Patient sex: M
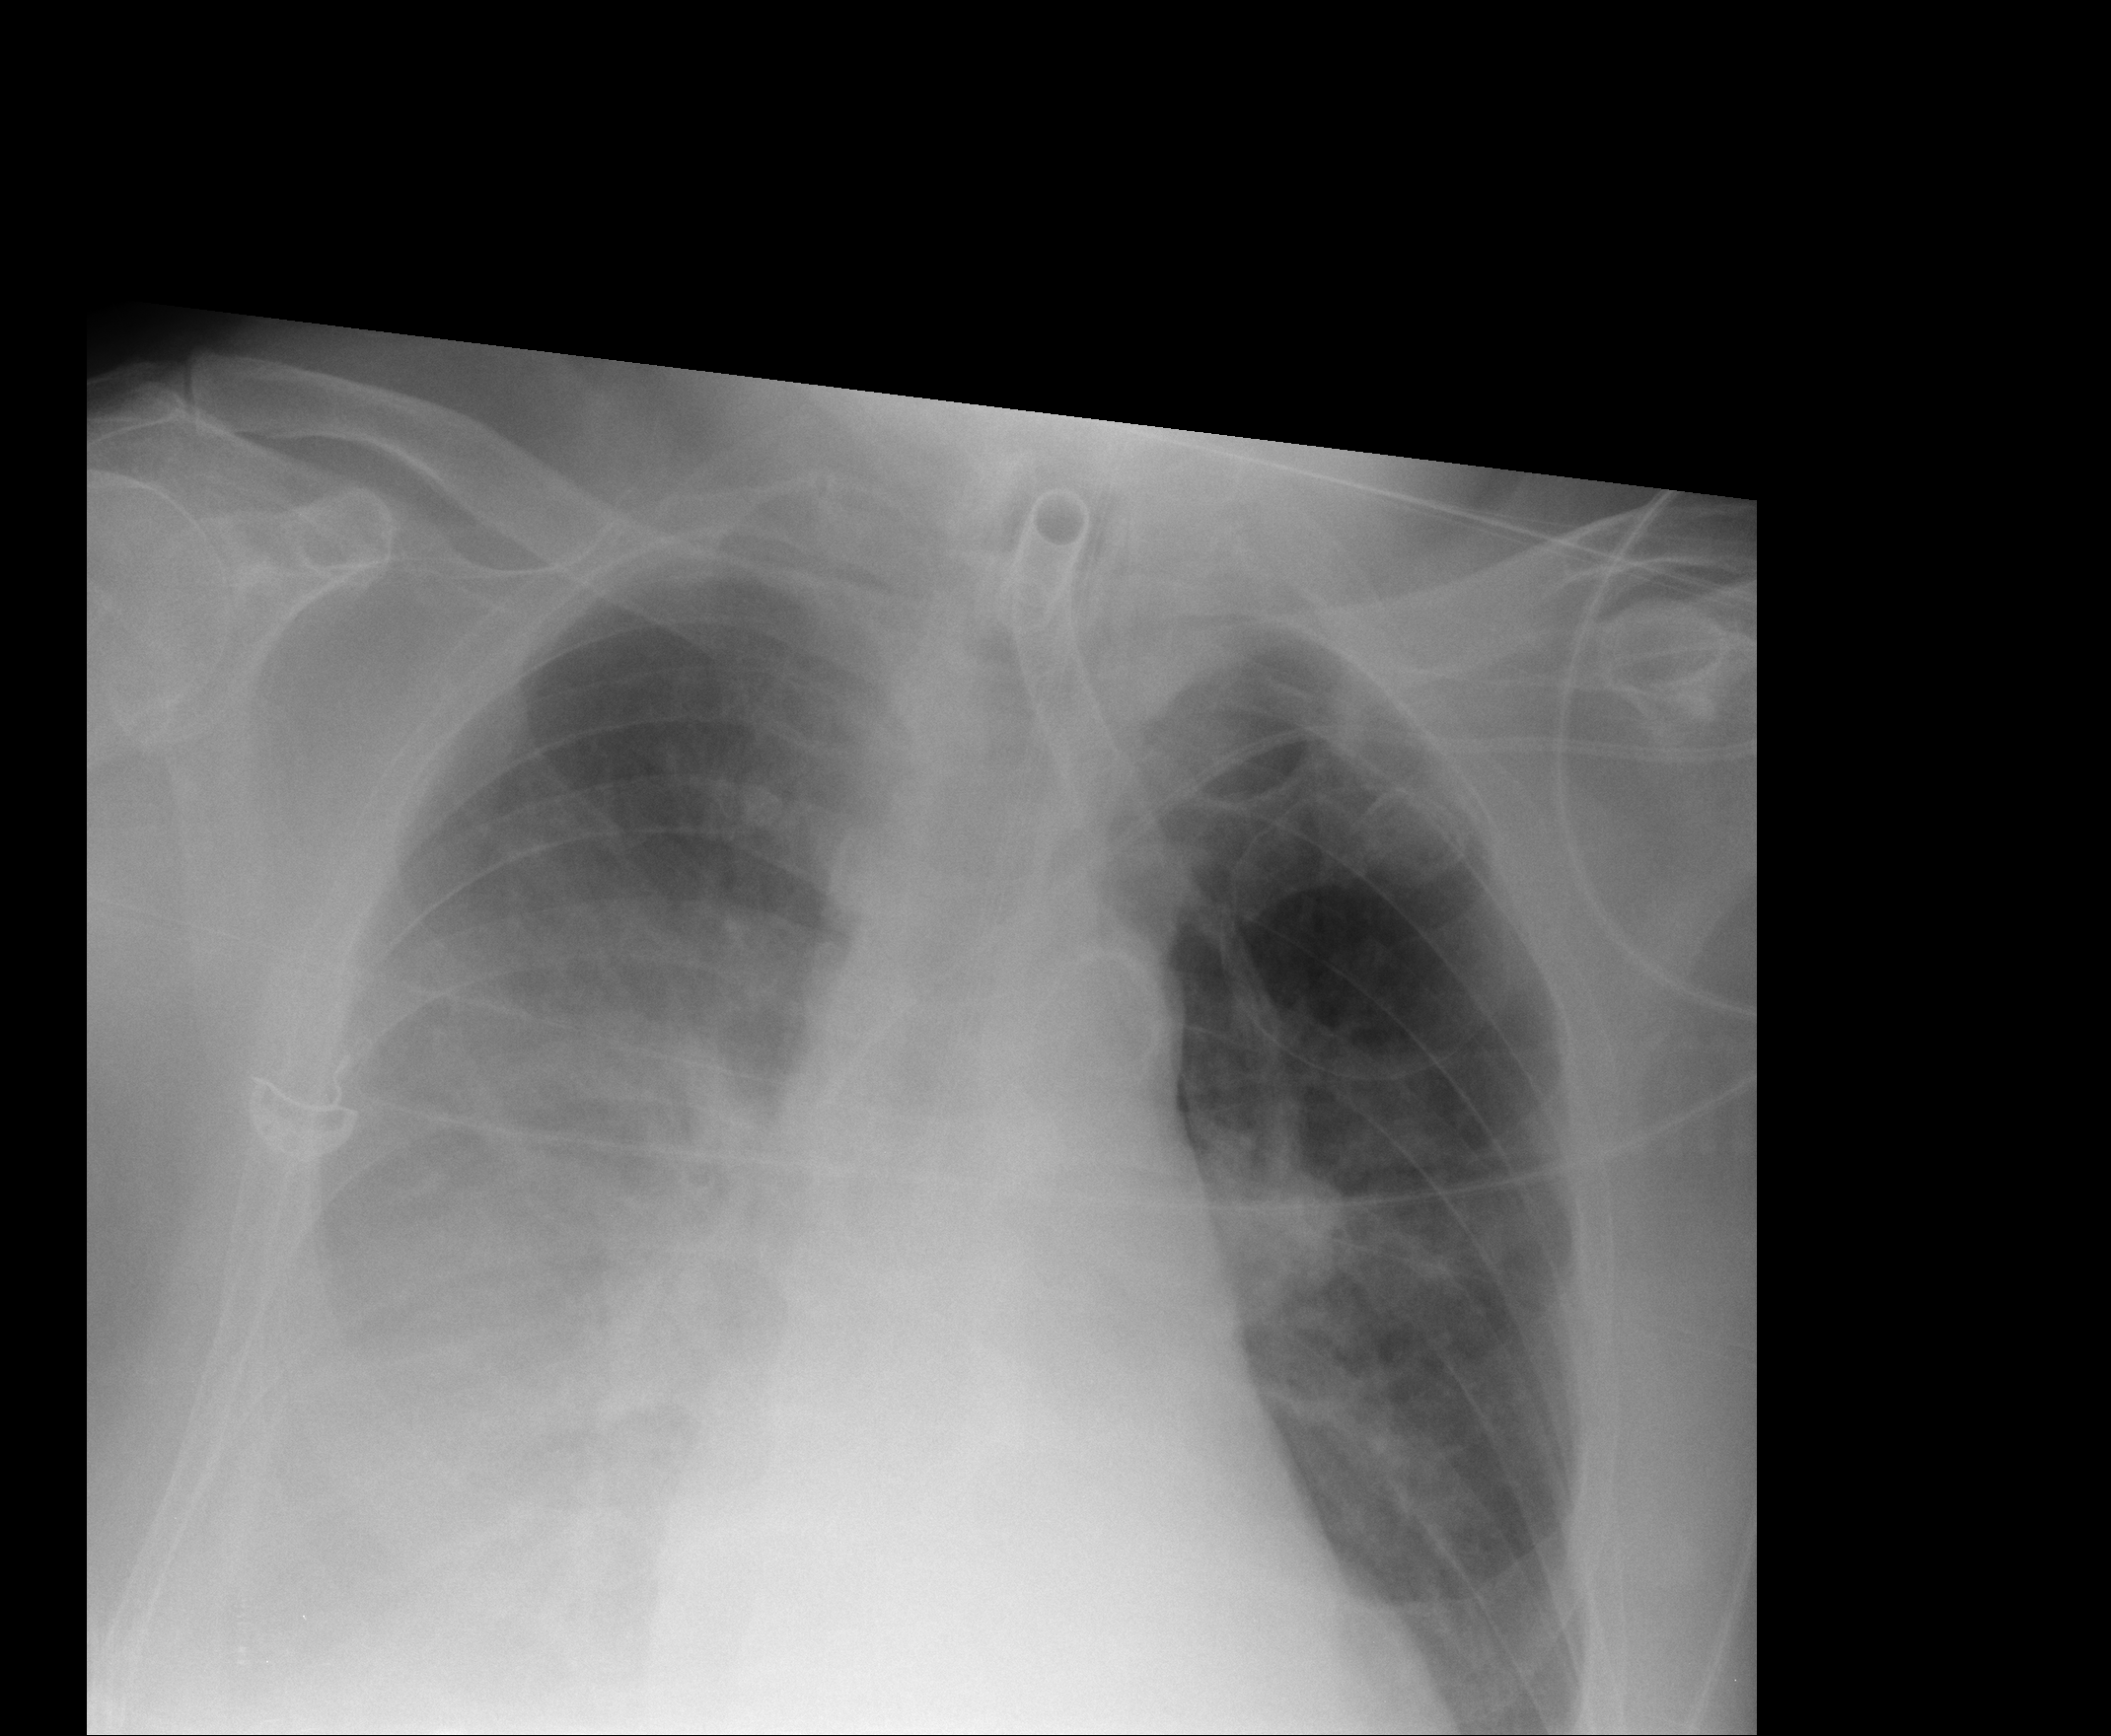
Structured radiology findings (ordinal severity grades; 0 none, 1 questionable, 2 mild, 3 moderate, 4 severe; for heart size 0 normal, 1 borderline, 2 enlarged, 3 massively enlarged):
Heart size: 0
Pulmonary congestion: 2
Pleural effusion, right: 3
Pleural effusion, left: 2
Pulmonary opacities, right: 2
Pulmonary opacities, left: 0
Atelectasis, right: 2
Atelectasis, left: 2